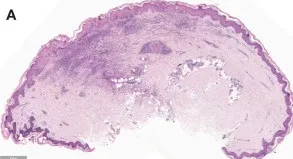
(A) Before treatment, the skin pathological examination of the left ankle showed a reticulated pattern of hyperkeratosis, accompanied by necrosis in the central epidermis. In the superficial and middle layers of the dermis, fibrinoid necrosis is observed in the blood vessel walls, concurrent with neutrophil infiltration. Numerous neutrophils and eosinophils are visible infiltrating the areas surrounding the blood vessels, while erythrocyte extravasation and nuclear dust are also apparent. Notably, no distinct granulomatous structure is evident, and the overall changes are indicative of leukocytoclastic vasculitis.
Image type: pathology (h&e)